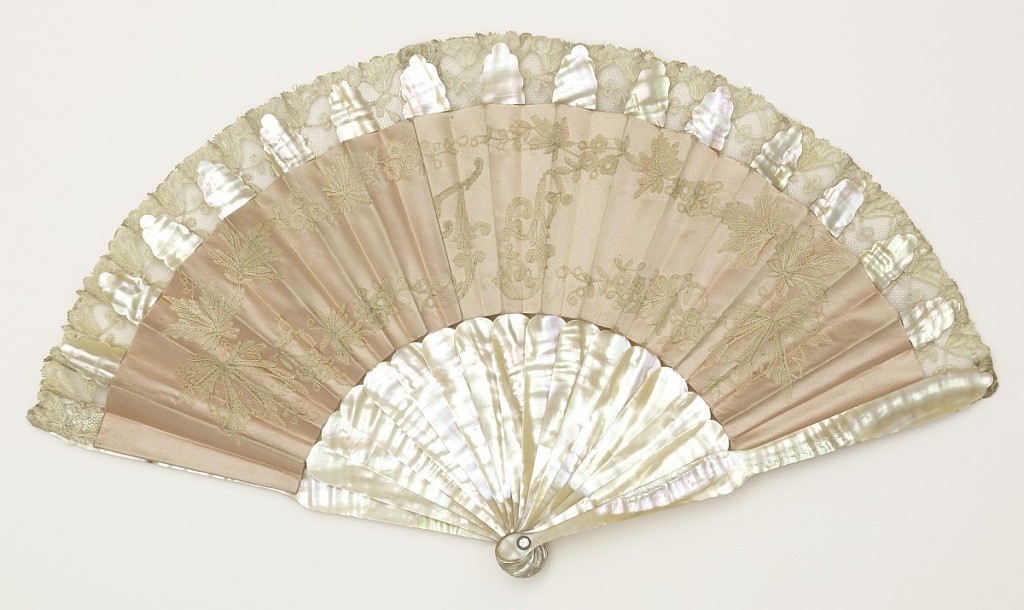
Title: Pleated fan
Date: ca. 1880
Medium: Satin leaf with applied lace motifs; mother-of-pearl sticks
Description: Pleated fan, pink satin leaf with applied decoration of white lace. In the center is the monogram: "F.S." Sticks are plain mother-of-pearl.